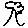
Label: tree